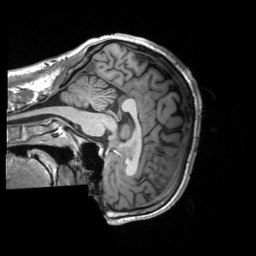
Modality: T1w
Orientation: sagittal
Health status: healthy
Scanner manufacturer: siemens
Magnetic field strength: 3 T
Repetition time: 2.3 s
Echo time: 0.00228 s